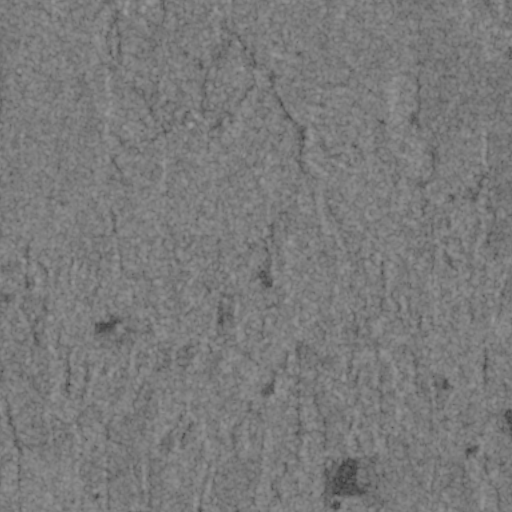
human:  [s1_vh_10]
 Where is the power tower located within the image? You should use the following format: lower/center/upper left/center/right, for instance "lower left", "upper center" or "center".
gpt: The power tower is located in the upper left of the image.
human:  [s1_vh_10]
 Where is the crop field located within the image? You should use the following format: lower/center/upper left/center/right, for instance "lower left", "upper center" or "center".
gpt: There is no crop field in the image.

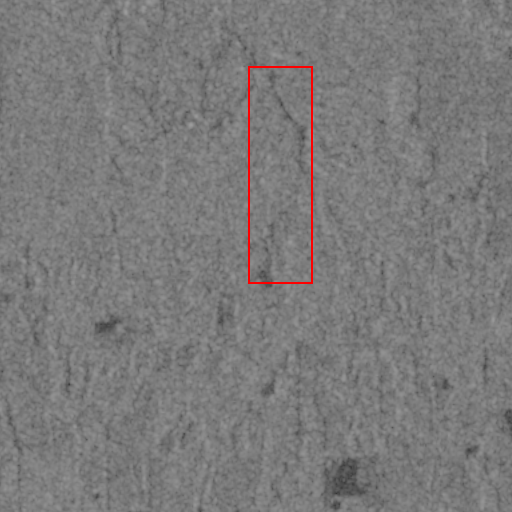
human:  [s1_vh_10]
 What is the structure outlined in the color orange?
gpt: There is no orange outline.
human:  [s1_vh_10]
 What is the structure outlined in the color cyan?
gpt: There is no structure outlined in cyan.